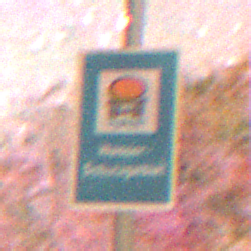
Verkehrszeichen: Wasserschutzgebiet
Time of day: Night
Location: Outdoor (Nature)
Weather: Clear
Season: NotSpecified
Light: Natural